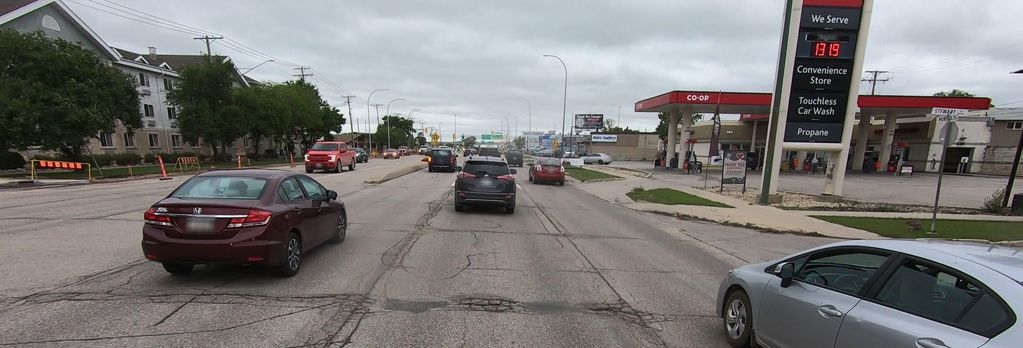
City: winnipeg